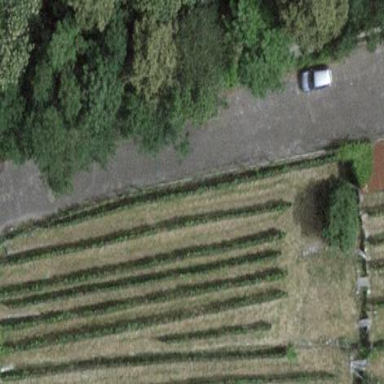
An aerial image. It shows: Vineyard where grapes are grown.